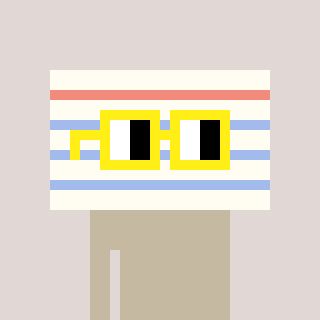
a pixel art character with square yellow glasses, a empty notebook page-shaped head and a grayscale-colored body on a warm background